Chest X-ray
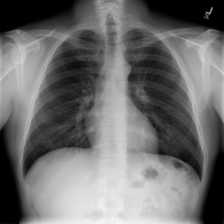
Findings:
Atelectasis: negative
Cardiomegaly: negative
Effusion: negative
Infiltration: negative
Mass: negative
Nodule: negative
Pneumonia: negative
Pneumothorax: negative
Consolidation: negative
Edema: negative
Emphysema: negative
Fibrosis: negative
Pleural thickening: negative
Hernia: negative